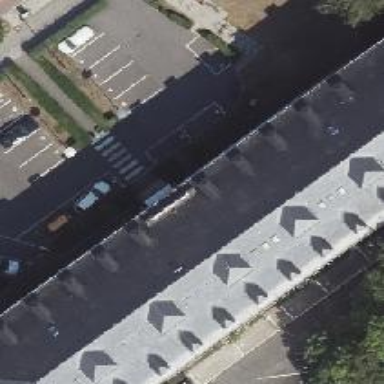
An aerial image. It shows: Commercial building with hipped roof.